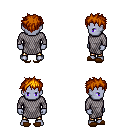
a pixel art fantasy rpg character, male body template, dark elf, purple skin, chain mail, gold greaves, dark blonde bedhead hairstyle, brown slippers, four views (front, back, left, right), 2x2 character sprite sheet, small pixel art, hard edges, no anti-aliasing